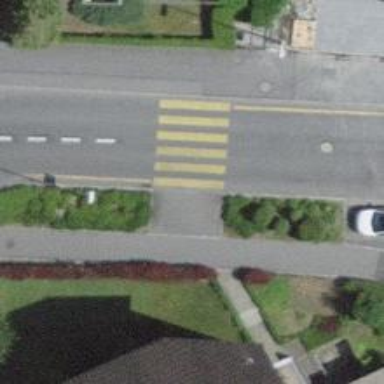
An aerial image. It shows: Kerb serving as barrier.